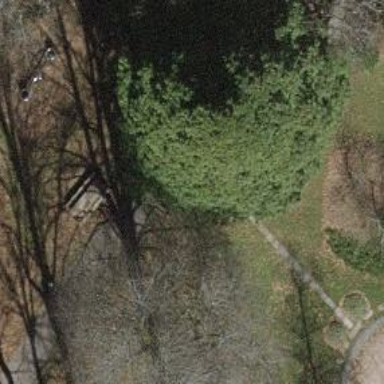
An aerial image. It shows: Bench.